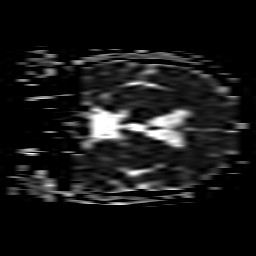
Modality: ADC
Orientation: coronal
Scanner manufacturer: ge
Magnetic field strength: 1.5 T
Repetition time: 8 s
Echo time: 0.0975 s